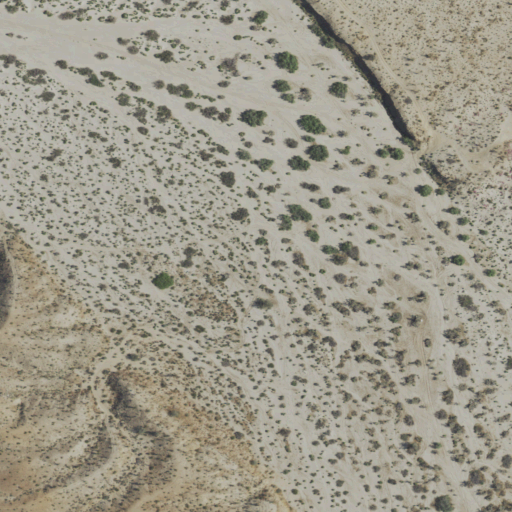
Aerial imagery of valley in California named Pinto Canyon containing unknown, barren land, and cultivated crops